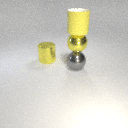
large gray metal sphere to the right of large yellow metal cylinder